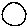
Label: circle